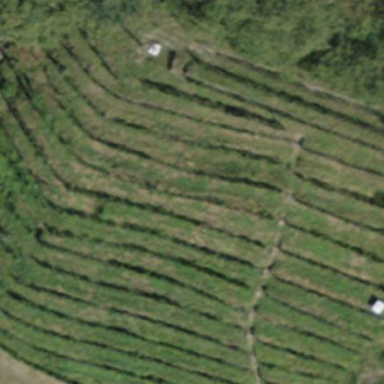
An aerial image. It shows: Vineyard.